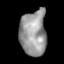
Tissue: lung
Cell type: Fibroblasts
Senescence score: 0.6075
Nuclear area (px): 1182
Mean DAPI intensity: 152.266